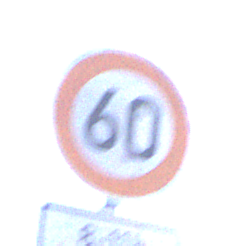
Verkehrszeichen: Geschwindigkeit60
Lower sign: ZeitangabenOhneBeschraenkungAufWochentage2
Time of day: Midday
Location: Roofed (Underpass)
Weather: Clear
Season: NotSpecified
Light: Natural